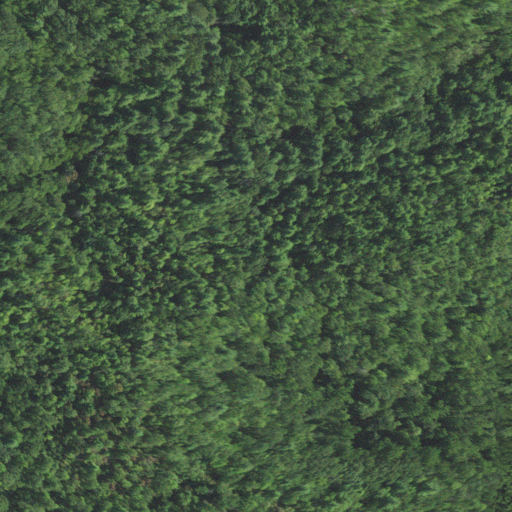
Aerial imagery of ridge(s) in North Carolina named Pine Ridge containing mixed forest, deciduous forest, and evergreen forest